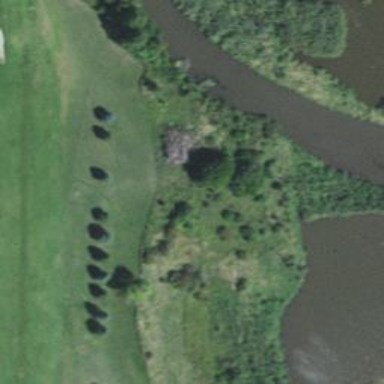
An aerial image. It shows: Picturesque scene of golf course with lateral water hazard.